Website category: sports
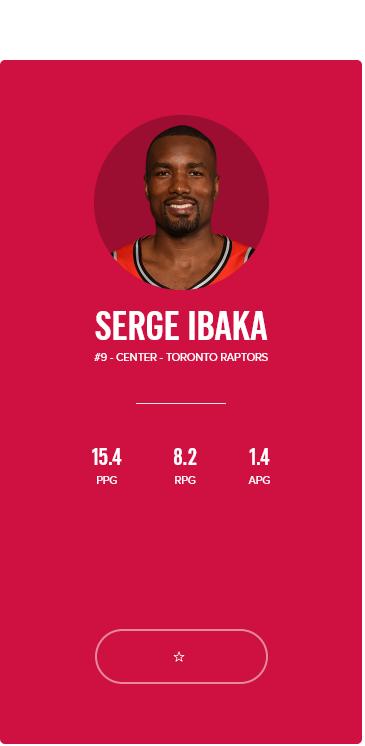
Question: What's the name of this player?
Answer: SERGE IBAKA

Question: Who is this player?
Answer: SERGE IBAKA

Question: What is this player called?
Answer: SERGE IBAKA

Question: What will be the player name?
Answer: SERGE IBAKA

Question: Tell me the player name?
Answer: SERGE IBAKA

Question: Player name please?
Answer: SERGE IBAKA

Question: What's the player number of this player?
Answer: #9

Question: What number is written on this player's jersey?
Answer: #9

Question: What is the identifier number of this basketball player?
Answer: #9

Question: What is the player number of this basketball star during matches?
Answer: #9

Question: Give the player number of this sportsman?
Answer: #9

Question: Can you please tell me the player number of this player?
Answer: #9

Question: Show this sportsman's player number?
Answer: #9

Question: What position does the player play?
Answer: CENTER

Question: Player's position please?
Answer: CENTER

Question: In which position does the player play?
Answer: CENTER

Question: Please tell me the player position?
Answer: CENTER

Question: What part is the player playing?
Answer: CENTER

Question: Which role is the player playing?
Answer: CENTER

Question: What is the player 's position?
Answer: CENTER

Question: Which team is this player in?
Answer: TORONTO RAPTORS

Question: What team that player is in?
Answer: TORONTO RAPTORS

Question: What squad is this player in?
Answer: TORONTO RAPTORS

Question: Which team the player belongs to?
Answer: TORONTO RAPTORS

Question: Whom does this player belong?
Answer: TORONTO RAPTORS

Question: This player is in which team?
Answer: TORONTO RAPTORS

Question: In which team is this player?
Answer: TORONTO RAPTORS

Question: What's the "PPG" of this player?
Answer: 15.4

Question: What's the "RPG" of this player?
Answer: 8.2

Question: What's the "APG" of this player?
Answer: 1.4

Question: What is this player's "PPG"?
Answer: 15.4

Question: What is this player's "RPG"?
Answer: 8.2

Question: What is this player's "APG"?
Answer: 1.4

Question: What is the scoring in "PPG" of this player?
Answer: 15.4

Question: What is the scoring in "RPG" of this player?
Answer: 8.2

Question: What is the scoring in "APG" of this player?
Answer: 1.4

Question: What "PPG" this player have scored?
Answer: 15.4

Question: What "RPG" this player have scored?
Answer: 8.2

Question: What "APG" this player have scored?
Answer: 1.4

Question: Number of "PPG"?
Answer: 15.4

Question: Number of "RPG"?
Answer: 8.2

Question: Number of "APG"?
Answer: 1.4

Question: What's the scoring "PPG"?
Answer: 15.4

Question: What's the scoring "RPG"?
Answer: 8.2

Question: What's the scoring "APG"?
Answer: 1.4